Question: I'm trying to achieve the following layout without tables or JavaScript.

It's basically the common layout of desktop software. Some toolbars and the actual content in the middle. I'm trying to replicate the layout in a web-application.
I need all the toolbars to be flexible and optional. So in one state there might only be the top toolbar with 3 rows of icons and in another case all four toolbars with just a little content.
The application will be using 100% of the document width / height and must not overflow. However, the div in the middle has overflow: auto and should scale in every direction. There might be a case where all the toolbars are hidden and then the middle div should take the whole document.
The application requires JavaScript and doesn't support IE6 at all, but I'm still looking for a cross-browser way to do this with CSS.
It's very easy and clean to do it with a table and I know how to do it with JavaScript, but I have come across this problem multiple times and would like to stop using tables.
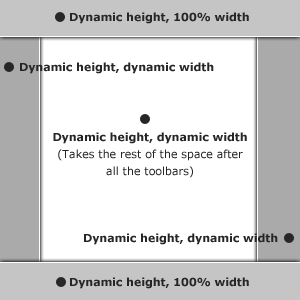
Answer: It can't be done cross browser compatible.
Use jQuery javascript plugin: <URL>